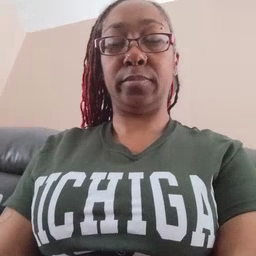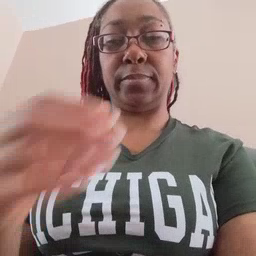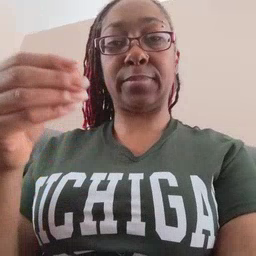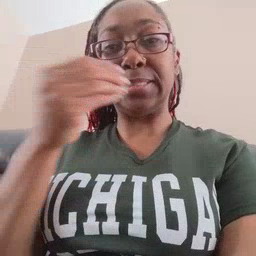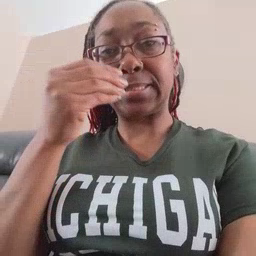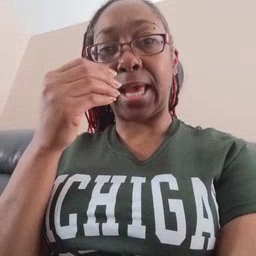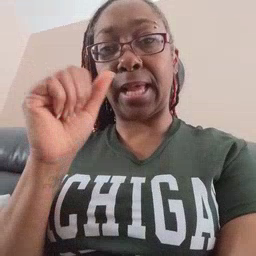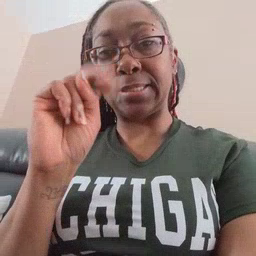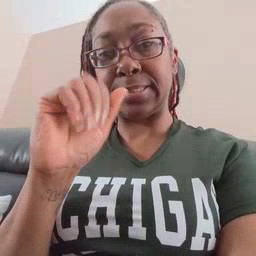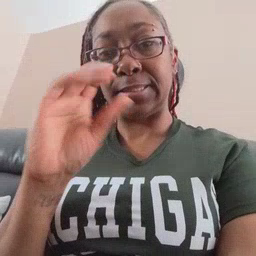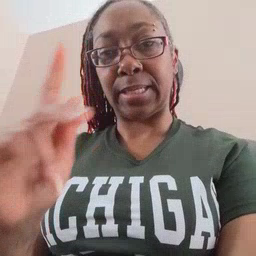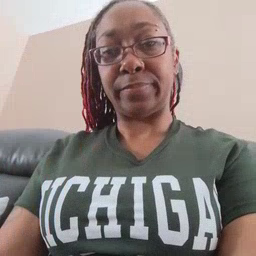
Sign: snack